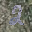
Label: 2